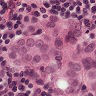
Metastatic tissue present: yes